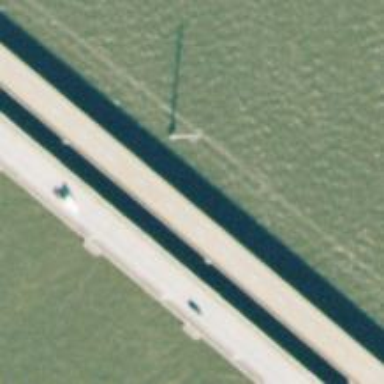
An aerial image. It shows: Power pole.